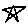
Label: star